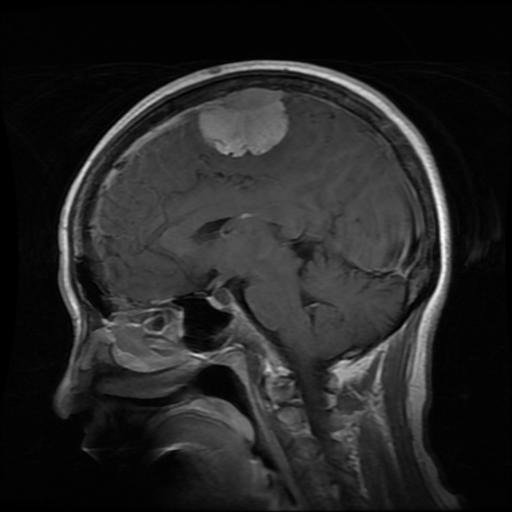
Label: meningioma